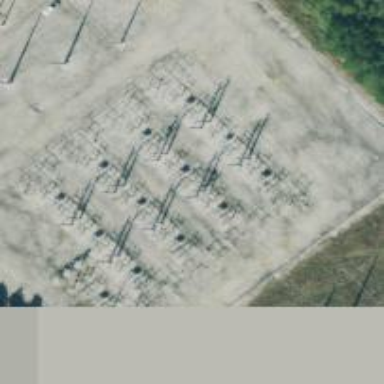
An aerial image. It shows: Switch used for power control.